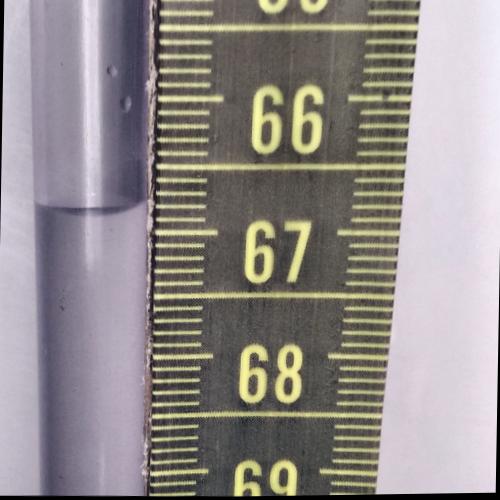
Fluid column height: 66.8 cm